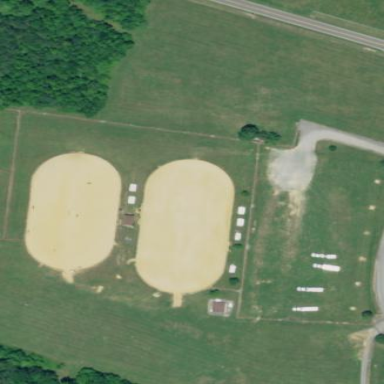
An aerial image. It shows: Equestrian pitch for leisure land use.